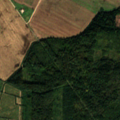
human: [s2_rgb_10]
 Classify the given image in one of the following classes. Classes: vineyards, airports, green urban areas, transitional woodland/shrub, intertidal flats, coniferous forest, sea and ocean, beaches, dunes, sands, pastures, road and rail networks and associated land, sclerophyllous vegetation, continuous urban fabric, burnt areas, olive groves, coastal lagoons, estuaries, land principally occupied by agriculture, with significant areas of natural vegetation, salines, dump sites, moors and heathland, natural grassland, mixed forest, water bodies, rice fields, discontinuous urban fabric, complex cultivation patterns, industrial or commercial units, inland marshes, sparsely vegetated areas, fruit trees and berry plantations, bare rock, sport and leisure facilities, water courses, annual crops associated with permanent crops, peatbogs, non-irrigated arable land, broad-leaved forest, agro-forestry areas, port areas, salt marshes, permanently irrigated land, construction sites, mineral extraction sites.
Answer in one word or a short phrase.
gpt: non-irrigated arable land, broad-leaved forest, transitional woodland/shrub